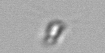
Label: Calciopappus